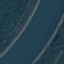
Label: River